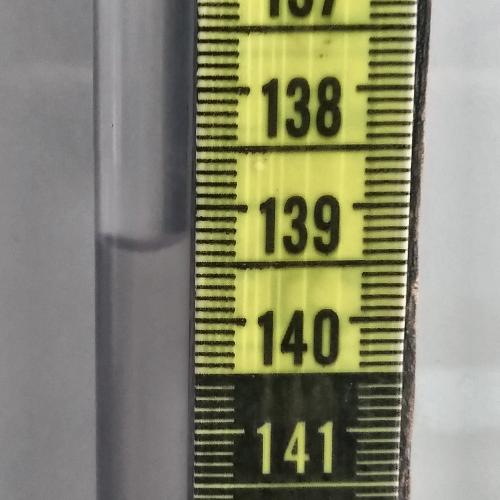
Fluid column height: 139.3 cm